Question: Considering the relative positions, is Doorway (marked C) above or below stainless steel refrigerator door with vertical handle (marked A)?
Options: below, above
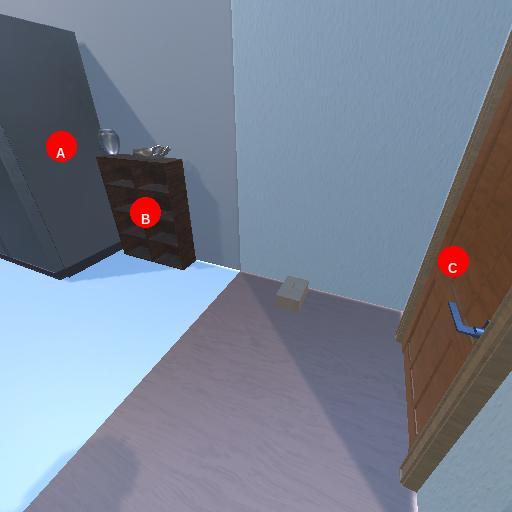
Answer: below